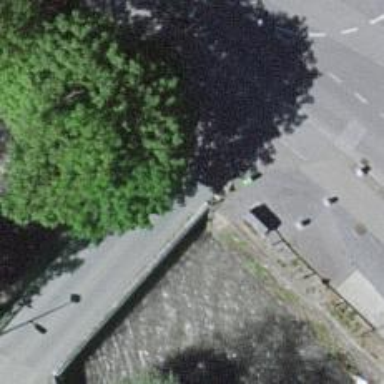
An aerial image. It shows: Unclassified road with beam bridge.